【题型】选择题　【知识点】向量　【难度】hard
（2025·上海黄浦·三模）设$Ox$、$Oy$是平面内相交成$\alpha(0<\alpha<\pi)$的两条射线，$\vec{e_1}$、$\vec{e_2}$分别是与$Ox$、$Oy$同向的单位向量，定义平面坐标系$xOy$为$\alpha-$仿射坐标系，在$\alpha-$仿射坐标系中，若$\overrightarrow{OP}=x\vec{e_1}+y\vec{e_2}$，则记$\overrightarrow{OP}=(x,y)$。已知在如图所示的$\frac{\pi}{4}-$仿射坐标系中，$B$、$C$分别在$x$轴、$y$轴正半轴上，且$|\overrightarrow{BC}|=2$，点$D$、$E$、$F$分别为$OC$、$BD$、$BC$的中点，则$\overrightarrow{OE}\cdot\overrightarrow{OF}$的最大值为（ ）

\vspace{0.5em}
A. $\frac{\sqrt{74}+9}{4}$ \quad
B. $\frac{\sqrt{74}+8}{5}$ \quad
C. $\frac{\sqrt{74}-9}{5}$ \quad
D. $\frac{\sqrt{74}-9}{4}$
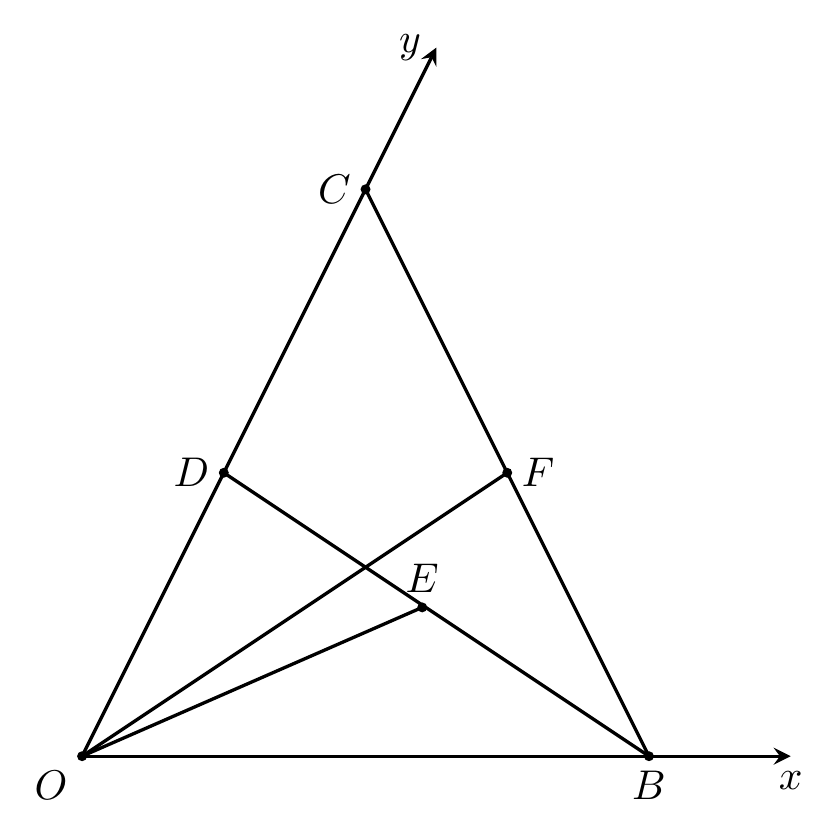
【解答】
\textbf{【答案】} $\boldsymbol{A}$

\vspace{1em}
\textbf{【分析】} 设$\overrightarrow{OB}=m\vec{e_1}$，$\overrightarrow{OC}=n\vec{e_2}$，根据$|\overrightarrow{BC}|=2$可得出$m^2+n^2-\sqrt{2}mn=4$，设$m-\frac{\sqrt{2}}{2}n=2\cos\theta$，$n=2\sqrt{2}\sin\theta$，则$m=2\cos\theta+2\sin\theta$，根据平面向量的线性运算得出$\overrightarrow{OF}=\frac{m}{2}\vec{e_1}+\frac{n}{2}\vec{e_2}$，$\overrightarrow{OE}=\frac{m}{2}\vec{e_1}+\frac{n}{4}\vec{e_2}$，利用平面向量数量积的运算性质可求得$\overrightarrow{OE}\cdot\overrightarrow{OF}$的最大值。

\vspace{1em}
\textbf{【详解】} 由题意，$|\vec{e_1}|=|\vec{e_2}|=1$，$\langle\vec{e_1},\vec{e_2}\rangle=\frac{\pi}{4}$，则$\vec{e_1}\cdot\vec{e_2}=|\vec{e_1}|\cdot|\vec{e_2}|\cos\frac{\pi}{4}=\frac{\sqrt{2}}{2}$，

设$\overrightarrow{OB}=m\vec{e_1}$，$\overrightarrow{OC}=n\vec{e_2}$，则$\overrightarrow{BC}=\overrightarrow{OC}-\overrightarrow{OB}=n\vec{e_2}-m\vec{e_1}$，

则$|\overrightarrow{BC}|^2=(n\vec{e_2}-m\vec{e_1})^2=n^2\vec{e_2}^2-2mn\vec{e_1}\cdot\vec{e_2}+m^2\vec{e_1}^2=m^2+n^2-\sqrt{2}mn=4$，

整理得：$\left(m-\frac{\sqrt{2}}{2}n\right)^2+\frac{1}{2}n^2=4$，不妨设$m-\frac{\sqrt{2}}{2}n=2\cos\theta$，$n=2\sqrt{2}\sin\theta$，则$m=2\cos\theta+2\sin\theta$。

因点$D$、$F$分别为$OC$、$BC$的中点，

则$\overrightarrow{OD}=\frac{1}{2}\overrightarrow{OC}=\frac{n}{2}\vec{e_2}$，$\overrightarrow{OF}=\frac{1}{2}\overrightarrow{OB}+\frac{1}{2}\overrightarrow{OC}=\frac{m}{2}\vec{e_1}+\frac{n}{2}\vec{e_2}$，

同理可得$\overrightarrow{OE}=\frac{1}{2}\overrightarrow{OB}+\frac{1}{2}\overrightarrow{OD}=\frac{m}{2}\vec{e_1}+\frac{n}{4}\vec{e_2}$，

故$\overrightarrow{OE}\cdot\overrightarrow{OF}=\left(\frac{m}{2}\vec{e_1}+\frac{n}{4}\vec{e_2}\right)\cdot\left(\frac{m}{2}\vec{e_1}+\frac{n}{2}\vec{e_2}\right)=\frac{1}{8}\left(2m^2\vec{e_1}^2+3mn\vec{e_1}\cdot\vec{e_2}+n^2\vec{e_2}^2\right)$
$=\frac{1}{8}\left(2m^2+\frac{3\sqrt{2}}{2}mn+n^2\right)=\frac{1}{8}\left[2m^2+\frac{3}{2}(m^2+n^2-4)+n^2\right]=\frac{1}{16}(7m^2+5n^2-12)$，

将$m=2\cos\theta+2\sin\theta$，$n=2\sqrt{2}\sin\theta$代入上式，

可得：$\overrightarrow{OE}\cdot\overrightarrow{OF}=\frac{1}{16}\left[7(2\cos\theta+2\sin\theta)^2+5(2\sqrt{2}\sin\theta)^2-12\right]=1+\frac{7}{4}\sin2\theta+\frac{5}{2}\sin^2\theta$
$=1+\frac{7}{4}\sin2\theta+\frac{5}{4}(1-\cos2\theta)=\frac{7}{4}\sin2\theta-\frac{5}{4}\cos2\theta+\frac{9}{4}=\frac{\sqrt{74}}{4}\sin(2\theta-\varphi)+\frac{9}{4}$，

其中$\varphi$是锐角，且$\tan\varphi=\frac{5}{7}$，故$\overrightarrow{OE}\cdot\overrightarrow{OF}$的最大值为$\frac{\sqrt{74}+9}{4}$。

故选：$\boldsymbol{A}$。